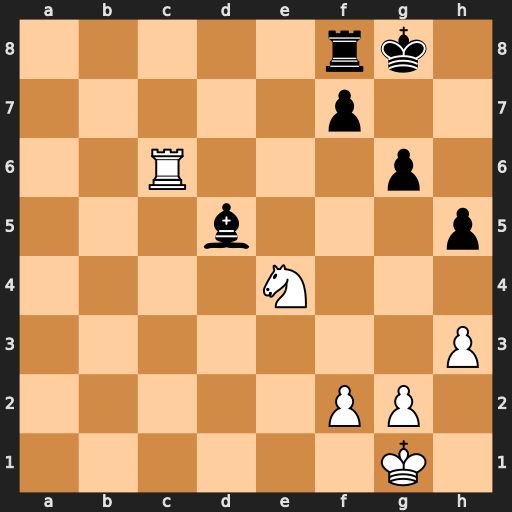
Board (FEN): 5rk1/5p2/2R3p1/3b3p/4N3/7P/5PP1/6K1
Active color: w
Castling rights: -
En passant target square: -
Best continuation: Nf6+ Kh8 Nxd5